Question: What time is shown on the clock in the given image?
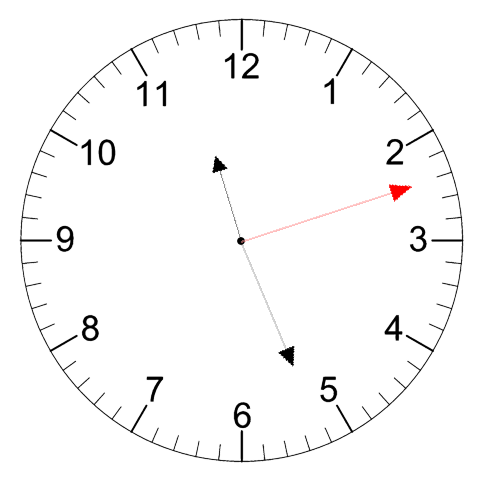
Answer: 11:26:12